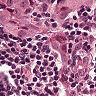
Metastatic tissue present: yes